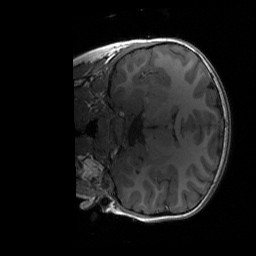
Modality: T1w
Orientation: coronal
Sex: female
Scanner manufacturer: siemens
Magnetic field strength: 3 T
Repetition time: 1.9 s
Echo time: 0.00243 s